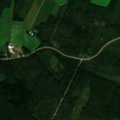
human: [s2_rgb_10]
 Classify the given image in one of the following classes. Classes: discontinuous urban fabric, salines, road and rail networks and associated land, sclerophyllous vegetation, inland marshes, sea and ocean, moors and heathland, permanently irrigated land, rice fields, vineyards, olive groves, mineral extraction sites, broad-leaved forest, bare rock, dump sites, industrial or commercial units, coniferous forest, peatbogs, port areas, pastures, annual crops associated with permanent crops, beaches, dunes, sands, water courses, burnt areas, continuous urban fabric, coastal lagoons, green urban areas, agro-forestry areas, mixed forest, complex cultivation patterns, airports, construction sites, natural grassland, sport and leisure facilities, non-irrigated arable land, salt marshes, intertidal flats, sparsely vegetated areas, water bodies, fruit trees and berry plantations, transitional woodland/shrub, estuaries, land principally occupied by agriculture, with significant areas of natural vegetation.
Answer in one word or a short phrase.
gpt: non-irrigated arable land, coniferous forest, mixed forest